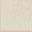
Piece: xx